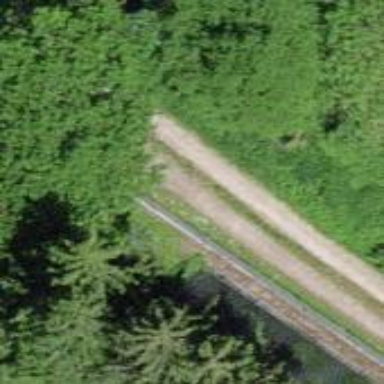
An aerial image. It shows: Culvert tunnel.